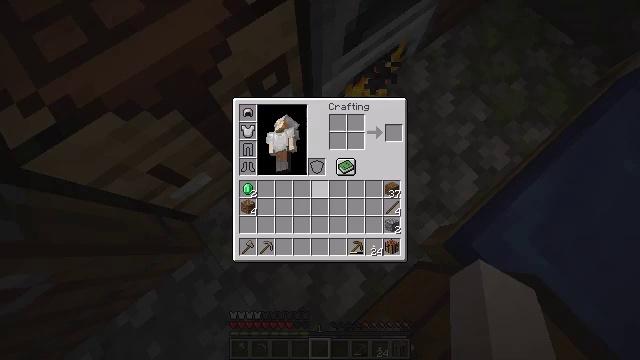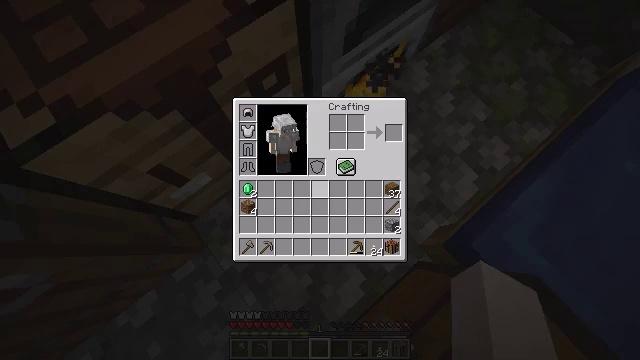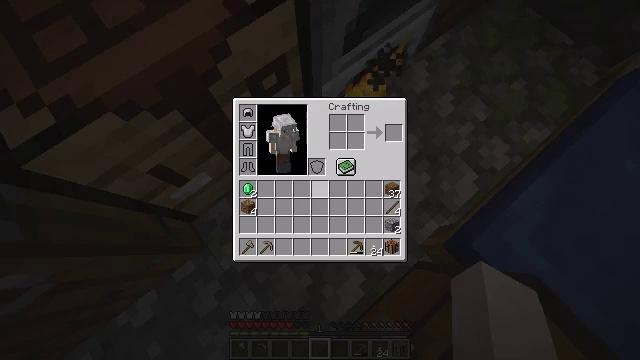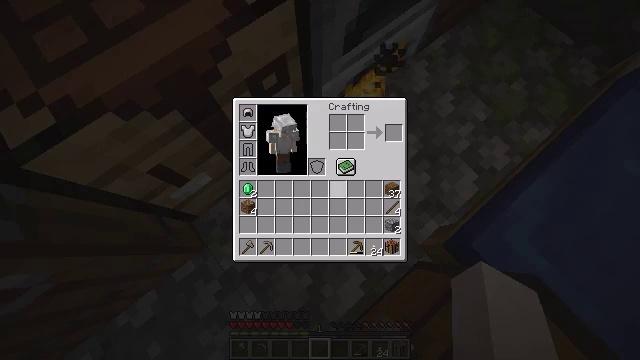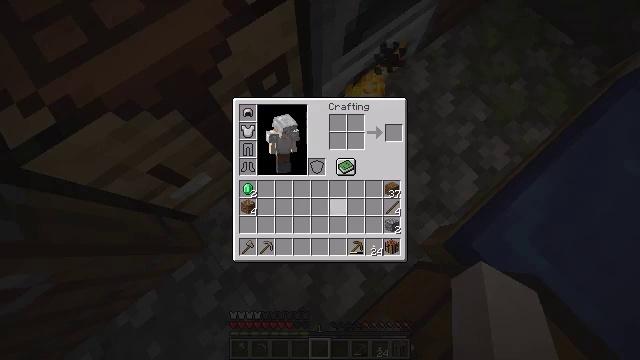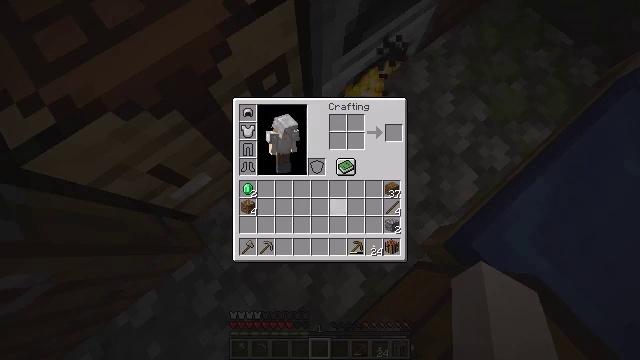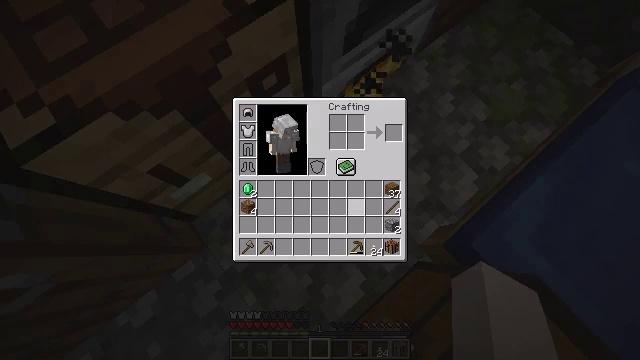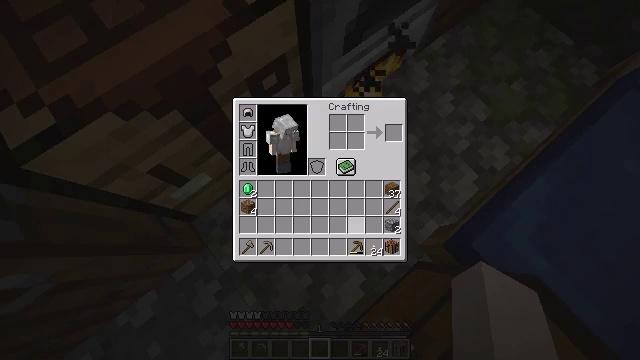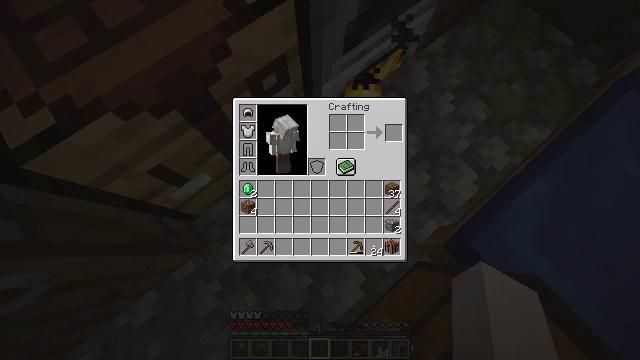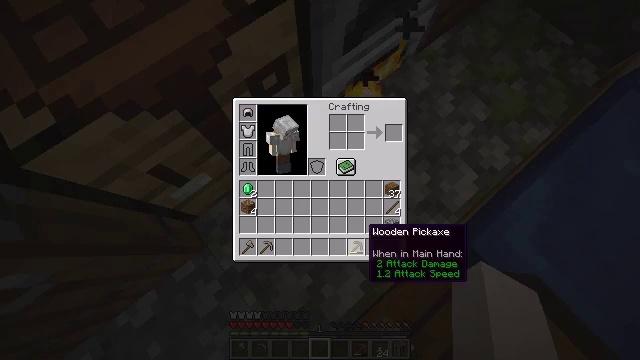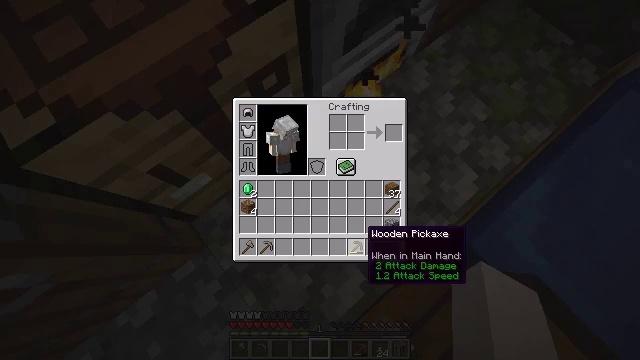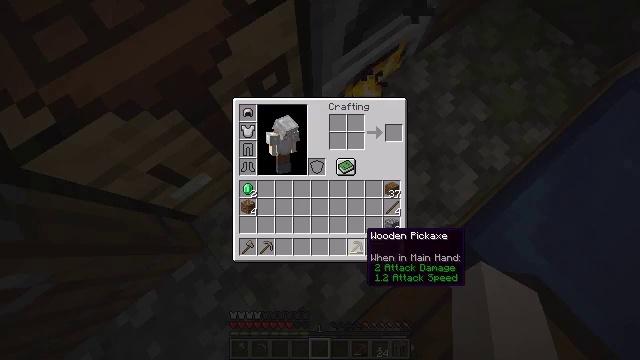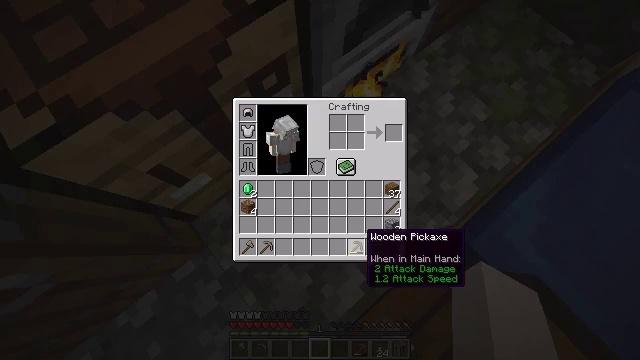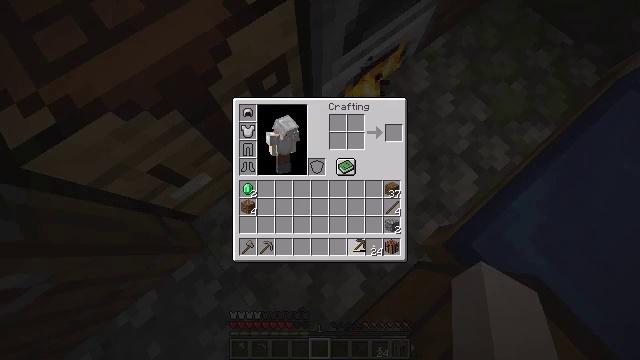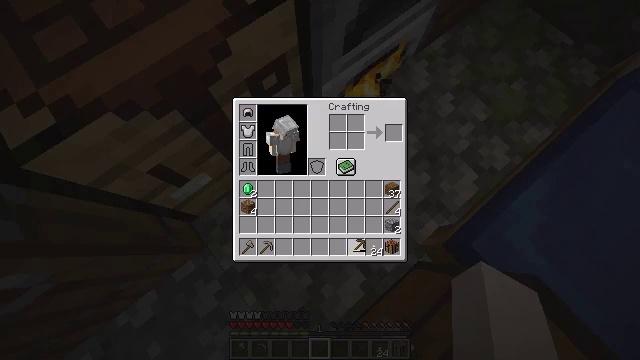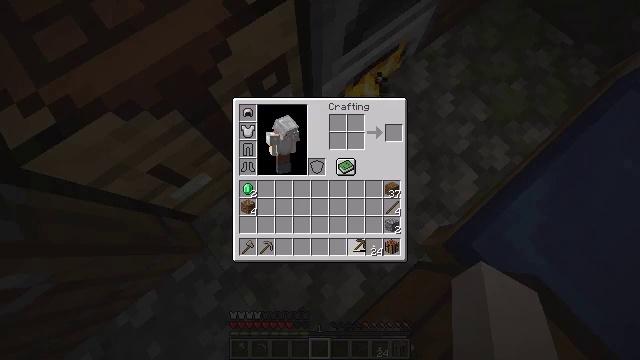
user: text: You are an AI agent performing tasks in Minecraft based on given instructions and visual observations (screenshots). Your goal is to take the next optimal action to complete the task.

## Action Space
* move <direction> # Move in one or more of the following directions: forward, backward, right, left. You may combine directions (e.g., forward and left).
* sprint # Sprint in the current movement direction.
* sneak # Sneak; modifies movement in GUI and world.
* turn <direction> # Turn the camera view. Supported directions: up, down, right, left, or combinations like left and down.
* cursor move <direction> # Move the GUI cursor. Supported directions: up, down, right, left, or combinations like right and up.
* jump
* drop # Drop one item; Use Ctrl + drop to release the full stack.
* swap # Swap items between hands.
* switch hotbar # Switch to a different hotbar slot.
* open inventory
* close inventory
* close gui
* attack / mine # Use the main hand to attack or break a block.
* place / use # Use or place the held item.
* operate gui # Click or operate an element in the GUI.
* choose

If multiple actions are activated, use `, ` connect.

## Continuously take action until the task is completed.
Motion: motion action
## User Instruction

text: craft item air
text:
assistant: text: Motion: close inventory
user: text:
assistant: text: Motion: close inventory
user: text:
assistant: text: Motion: cursor move right and down, open gui
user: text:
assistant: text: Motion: cursor move right and down
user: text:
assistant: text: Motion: no_op
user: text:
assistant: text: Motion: cursor move right and down
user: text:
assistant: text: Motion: cursor move down
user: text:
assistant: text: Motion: cursor move down
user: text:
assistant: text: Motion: no_op
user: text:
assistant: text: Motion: no_op
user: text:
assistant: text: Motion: no_op
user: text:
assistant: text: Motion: no_op
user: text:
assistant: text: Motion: operate gui
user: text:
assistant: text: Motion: operate gui
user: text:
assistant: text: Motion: no_op
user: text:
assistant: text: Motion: no_op
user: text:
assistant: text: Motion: no_op
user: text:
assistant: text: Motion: no_op
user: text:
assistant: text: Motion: no_op
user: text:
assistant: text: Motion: no_op
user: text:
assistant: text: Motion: no_op
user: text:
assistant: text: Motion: cursor move right and up
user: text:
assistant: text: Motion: no_op
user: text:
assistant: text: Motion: no_op
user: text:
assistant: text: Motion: no_op
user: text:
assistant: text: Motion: no_op
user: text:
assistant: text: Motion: no_op
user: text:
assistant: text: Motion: no_op
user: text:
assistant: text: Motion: no_op
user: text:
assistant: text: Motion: no_op